Field crop: maize
Growth stage: 2
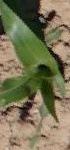
Species: maize